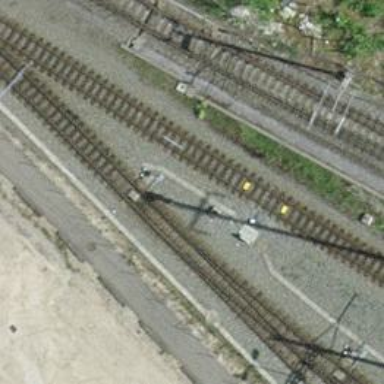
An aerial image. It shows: Railway switch.